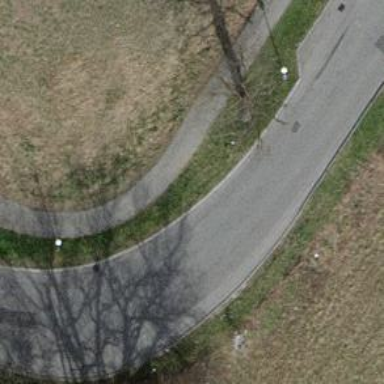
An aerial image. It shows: Asphalt sidewalk.